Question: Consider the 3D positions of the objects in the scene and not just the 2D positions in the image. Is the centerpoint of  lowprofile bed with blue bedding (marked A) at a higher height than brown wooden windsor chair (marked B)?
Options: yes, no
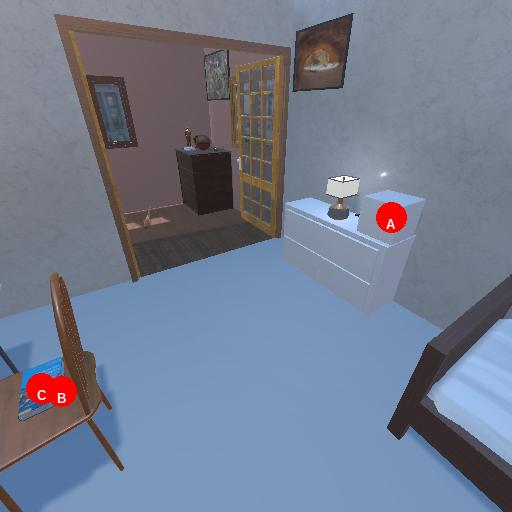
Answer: yes